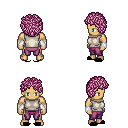
a pixel art fantasy rpg character, male body template, human, tanned skin, white sleeveless shirt, magenta pants, pink curly afro hairstyle, white cloth bracers, black slippers, four views (front, back, left, right), 2x2 character sprite sheet, small pixel art, hard edges, no anti-aliasing